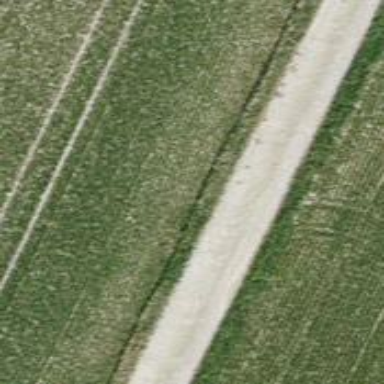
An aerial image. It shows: Concrete track with grade1 quality.